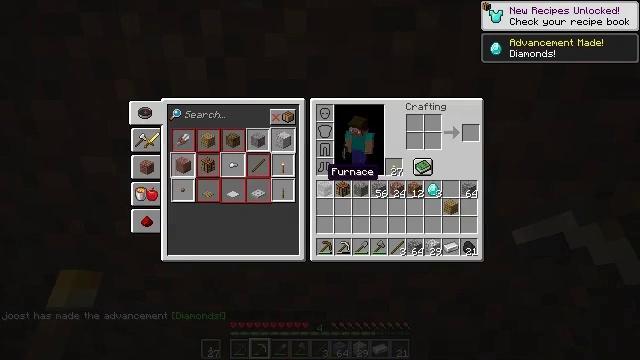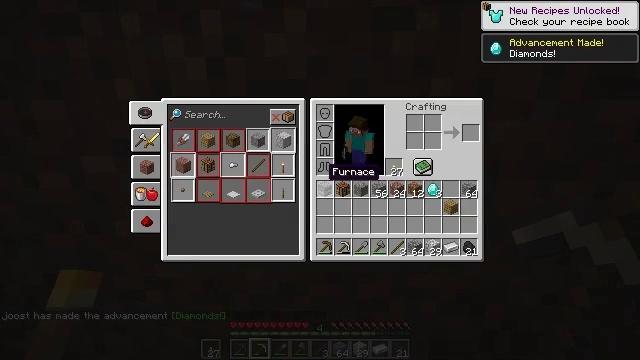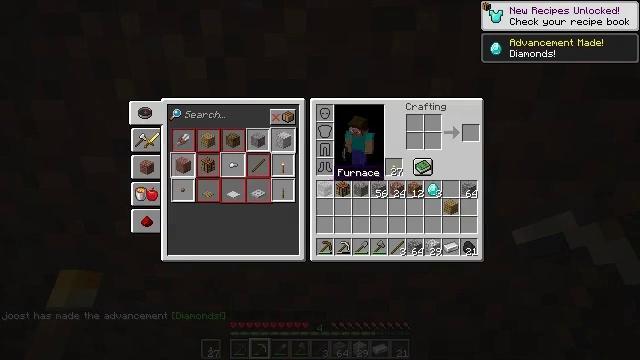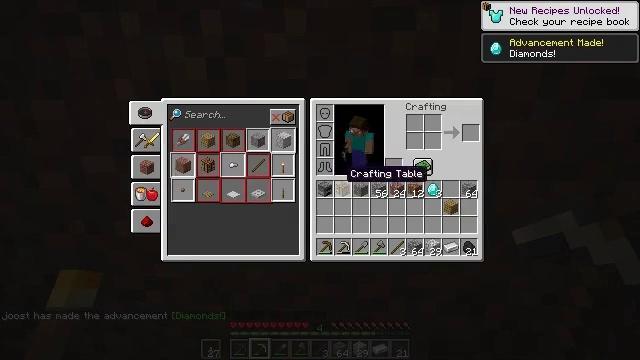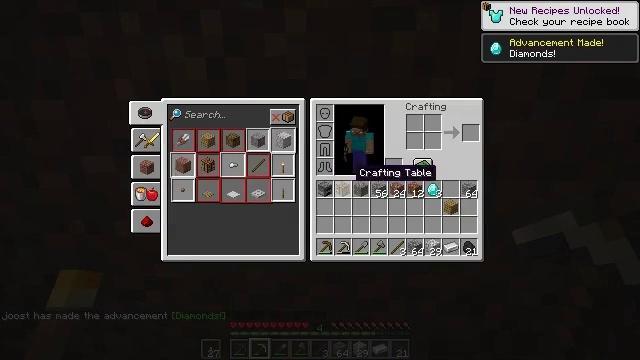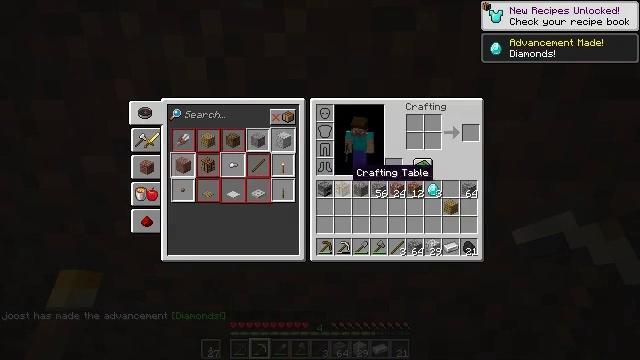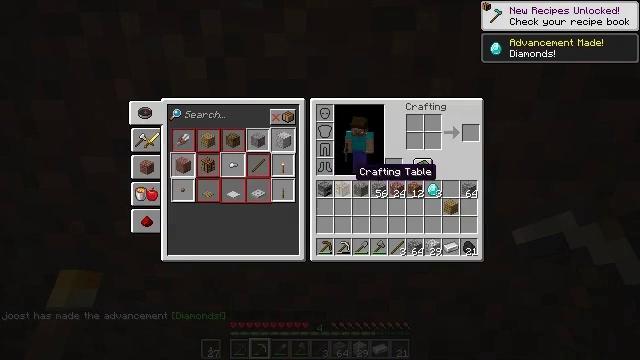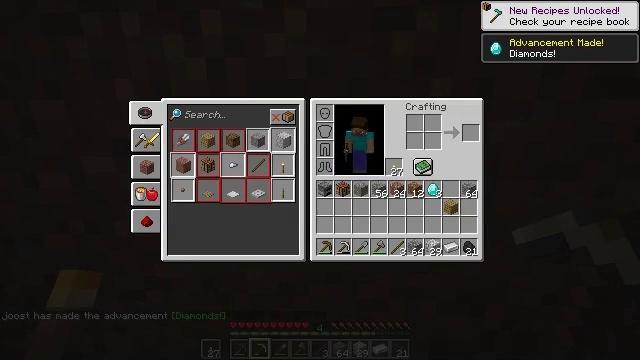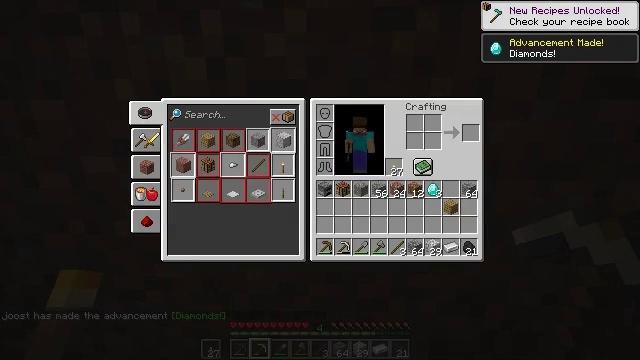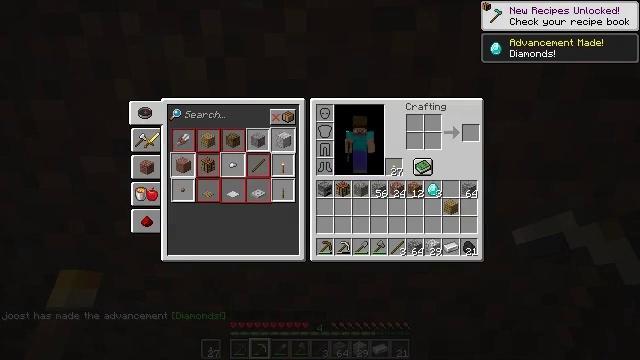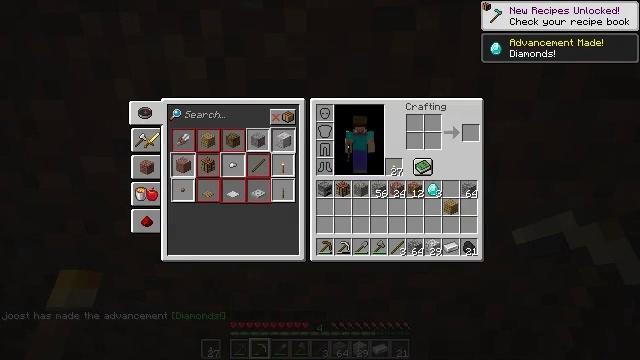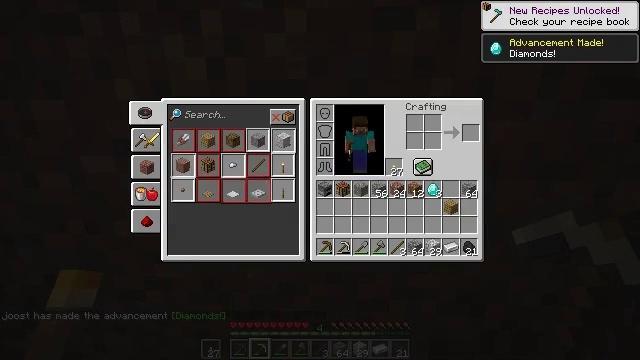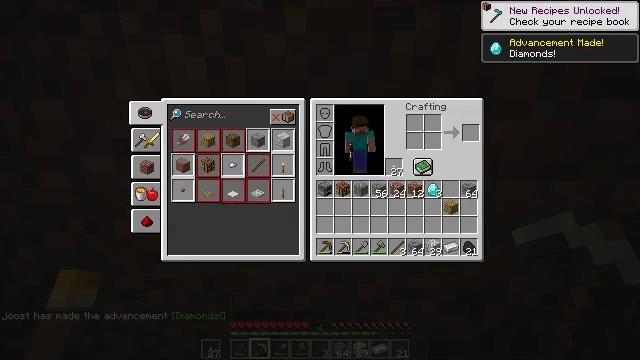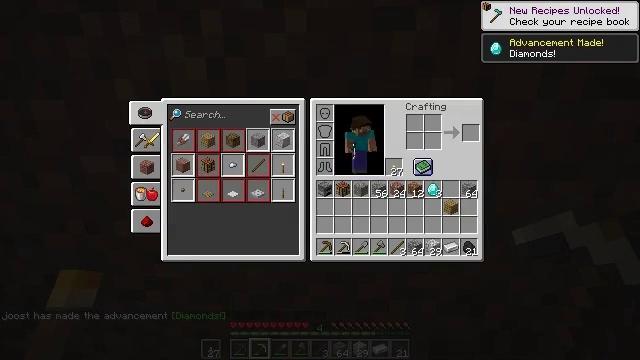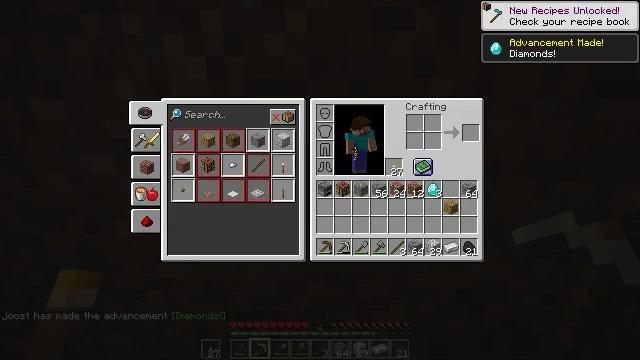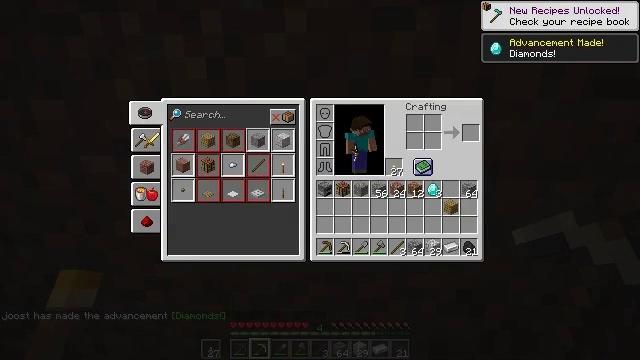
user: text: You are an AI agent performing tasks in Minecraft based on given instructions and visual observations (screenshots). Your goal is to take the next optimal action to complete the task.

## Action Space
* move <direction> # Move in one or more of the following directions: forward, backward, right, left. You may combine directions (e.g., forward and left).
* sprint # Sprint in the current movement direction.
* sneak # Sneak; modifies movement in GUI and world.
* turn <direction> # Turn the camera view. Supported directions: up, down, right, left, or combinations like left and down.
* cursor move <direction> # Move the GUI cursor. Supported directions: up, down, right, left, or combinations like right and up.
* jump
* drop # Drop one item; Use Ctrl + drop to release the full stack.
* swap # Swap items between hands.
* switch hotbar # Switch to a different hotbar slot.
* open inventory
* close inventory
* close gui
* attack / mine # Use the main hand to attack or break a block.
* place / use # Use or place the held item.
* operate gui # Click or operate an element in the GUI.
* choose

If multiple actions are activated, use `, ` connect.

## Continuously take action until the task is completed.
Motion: motion action
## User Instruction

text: Mine dirt from the ground.
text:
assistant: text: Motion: no_op
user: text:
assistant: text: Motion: no_op
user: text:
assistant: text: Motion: no_op
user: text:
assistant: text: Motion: no_op
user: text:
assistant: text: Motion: no_op
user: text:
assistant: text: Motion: no_op
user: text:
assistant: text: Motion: no_op
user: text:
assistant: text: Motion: no_op
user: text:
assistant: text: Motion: no_op
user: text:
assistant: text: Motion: no_op
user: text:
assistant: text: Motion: no_op
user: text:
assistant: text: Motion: turn right
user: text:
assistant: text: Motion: turn right
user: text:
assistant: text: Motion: no_op
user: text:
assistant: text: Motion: no_op
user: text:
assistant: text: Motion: no_op
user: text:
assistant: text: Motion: no_op
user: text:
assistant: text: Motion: no_op
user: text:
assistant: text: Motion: no_op
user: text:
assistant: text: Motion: no_op
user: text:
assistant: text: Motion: close inventory
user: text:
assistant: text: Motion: close inventory
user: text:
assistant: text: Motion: close inventory
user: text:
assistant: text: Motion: close inventory
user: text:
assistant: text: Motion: no_op
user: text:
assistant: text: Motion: no_op
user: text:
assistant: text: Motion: no_op
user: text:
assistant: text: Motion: turn down
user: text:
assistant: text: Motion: turn right and down
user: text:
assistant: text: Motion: turn right and down